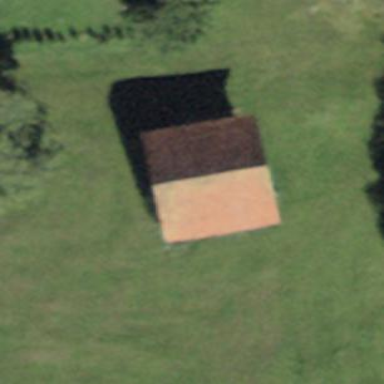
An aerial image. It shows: Barn.